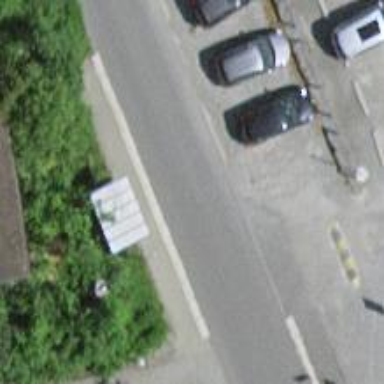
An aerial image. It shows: Bus stop with sheltered platform for public transport.